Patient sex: F
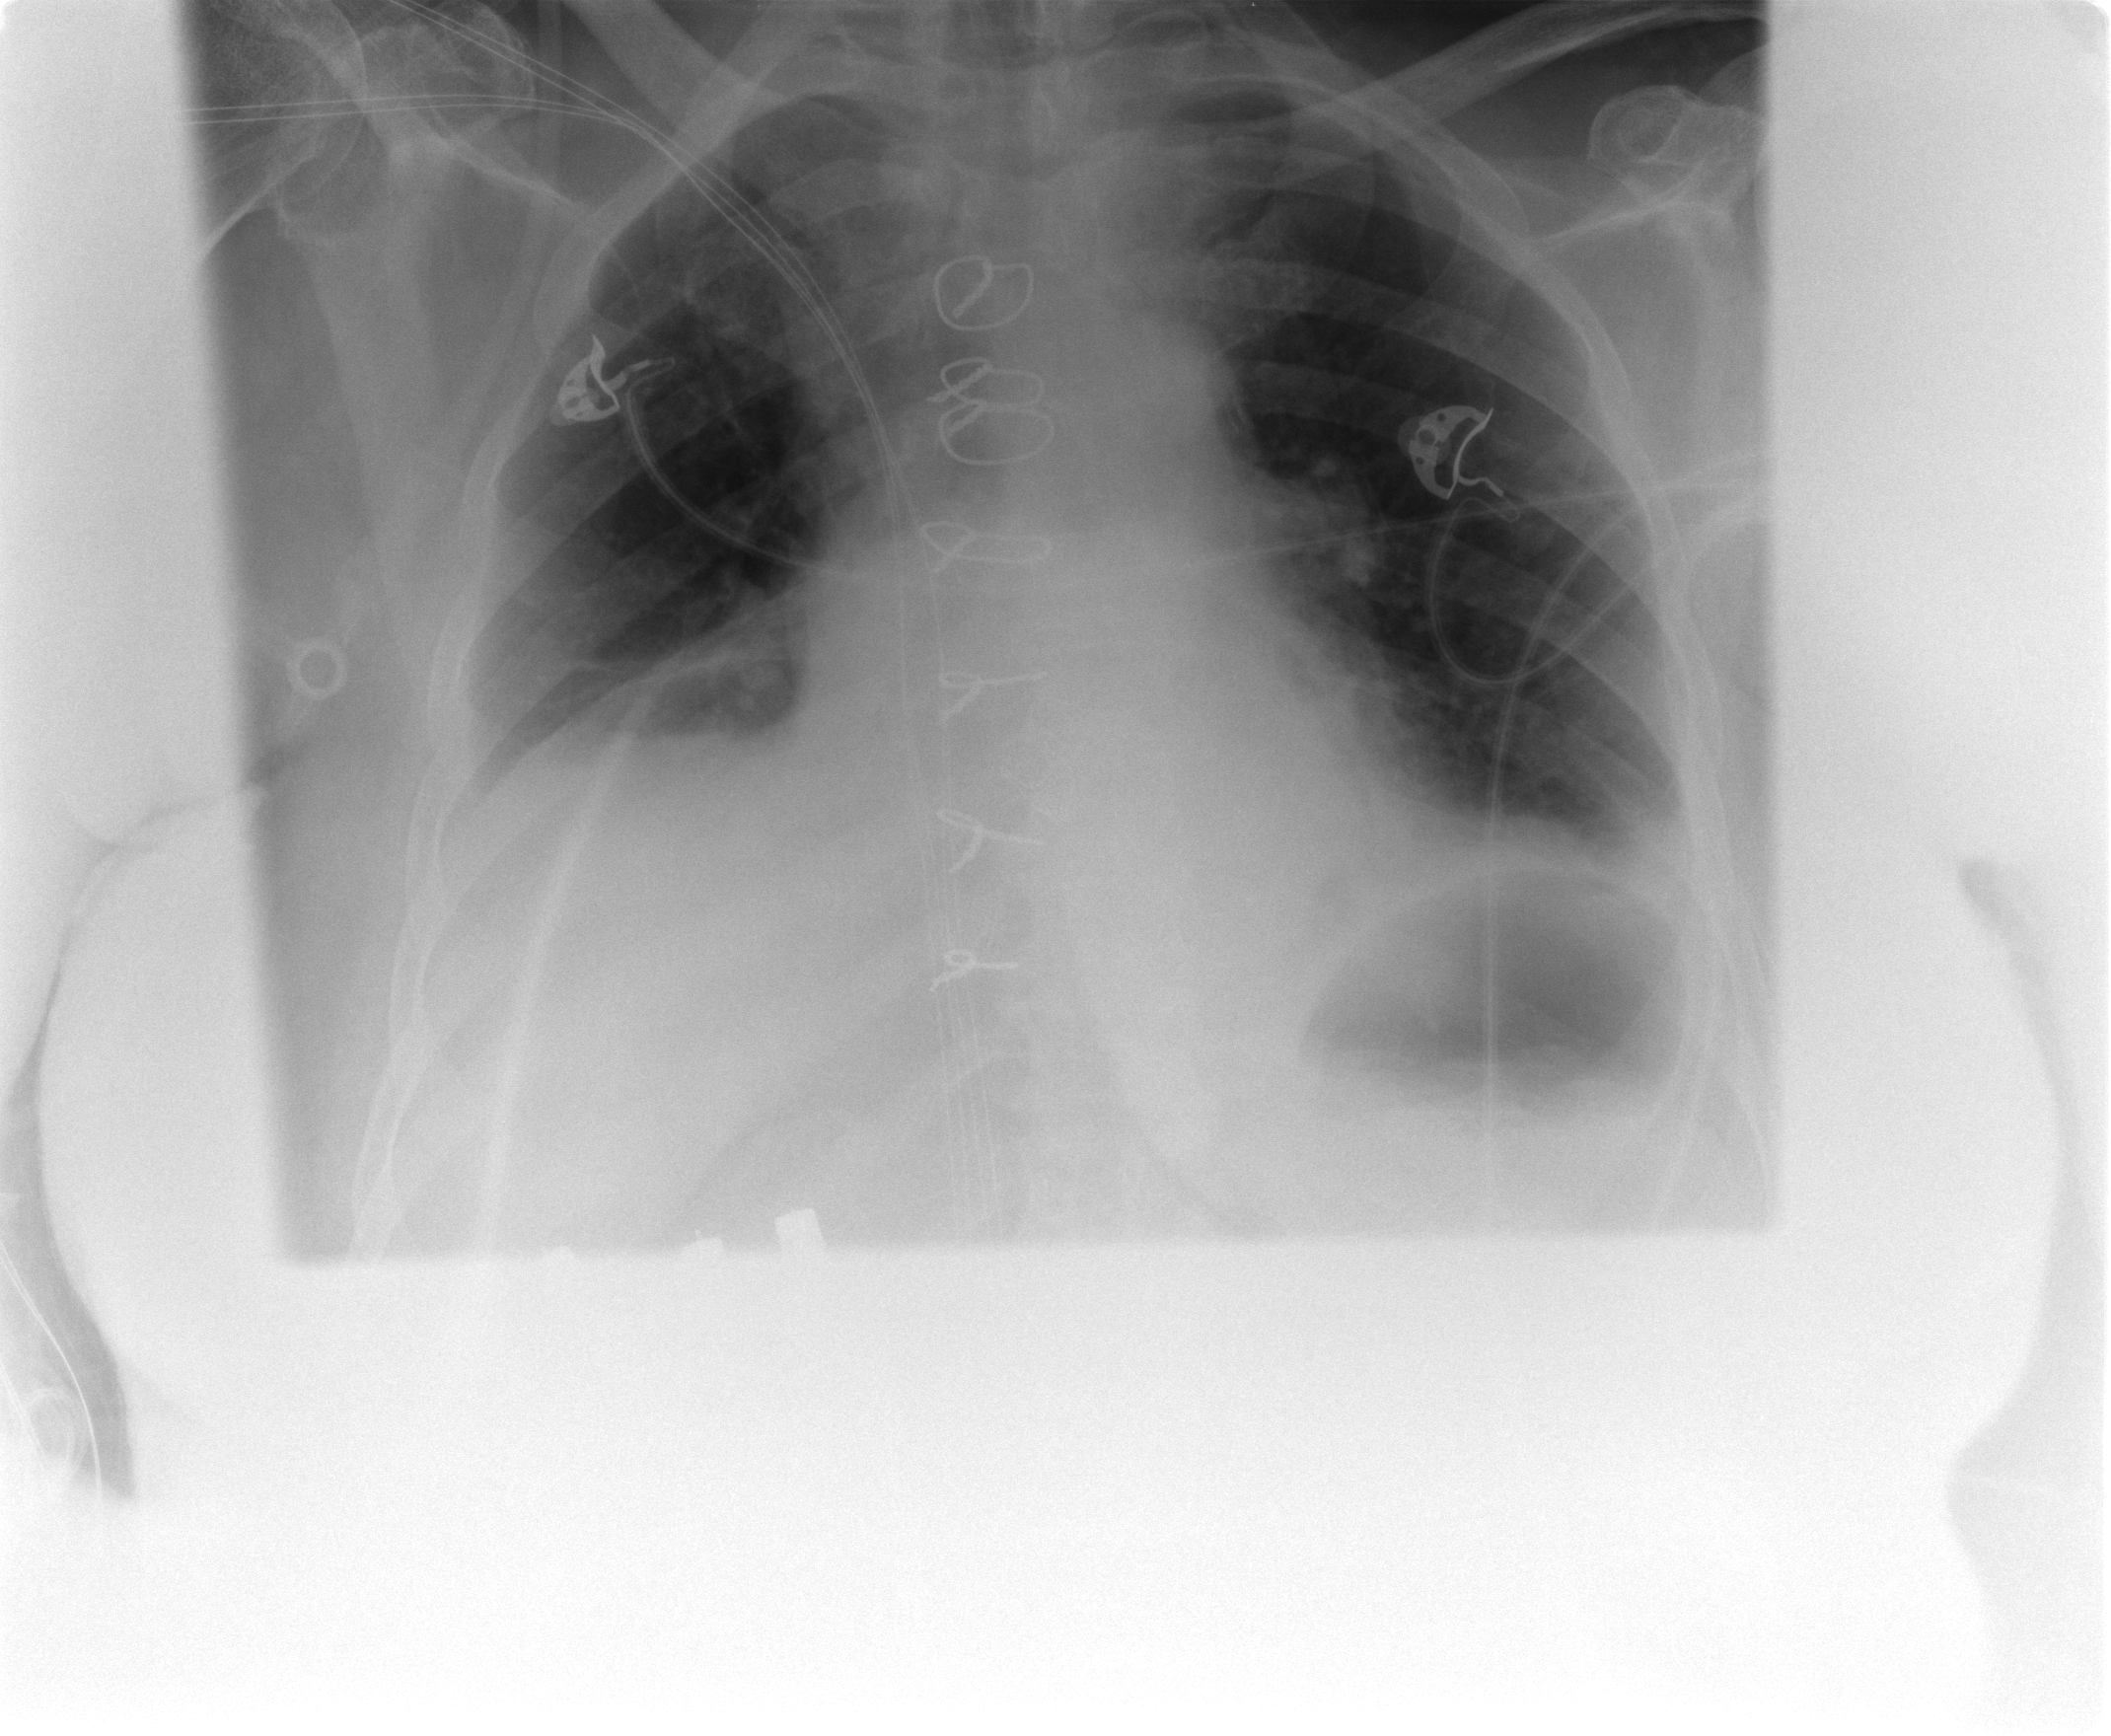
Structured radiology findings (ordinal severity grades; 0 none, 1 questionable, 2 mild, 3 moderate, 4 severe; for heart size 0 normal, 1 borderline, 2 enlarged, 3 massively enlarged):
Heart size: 0
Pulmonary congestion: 0
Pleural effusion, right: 1
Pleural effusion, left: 1
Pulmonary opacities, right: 0
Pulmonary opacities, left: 0
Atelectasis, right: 2
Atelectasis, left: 1